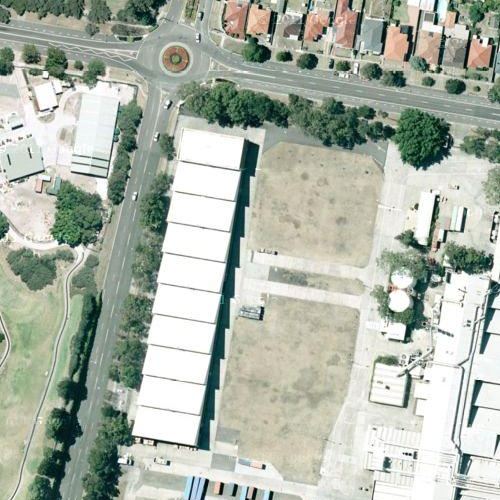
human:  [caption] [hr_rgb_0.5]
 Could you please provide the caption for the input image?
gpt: Many white buildings are densely arranged in the industrial area while some houses beside .

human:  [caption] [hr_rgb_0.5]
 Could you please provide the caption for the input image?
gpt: An industrial area located beside the residential area .

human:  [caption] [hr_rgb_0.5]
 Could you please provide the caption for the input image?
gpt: Many white buildings are densely arranged in the industrial area while some houses beside .

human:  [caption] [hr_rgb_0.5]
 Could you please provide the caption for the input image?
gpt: An industrial area with many white buildings arranged densely while a residential area beside .

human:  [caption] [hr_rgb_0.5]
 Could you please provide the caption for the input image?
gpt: This is an industrial area located beside a residential area .